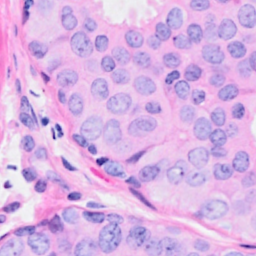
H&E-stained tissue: Breast